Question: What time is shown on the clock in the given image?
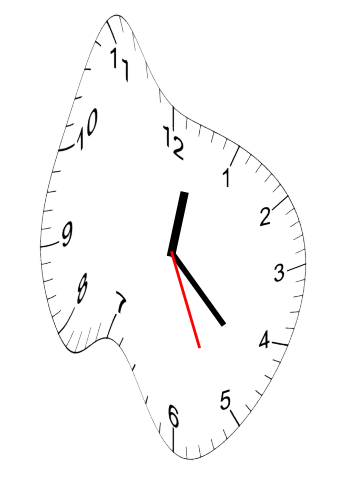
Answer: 12:22:26